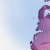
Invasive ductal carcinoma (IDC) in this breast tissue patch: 0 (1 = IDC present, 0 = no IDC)